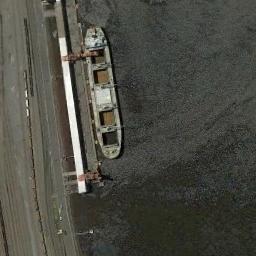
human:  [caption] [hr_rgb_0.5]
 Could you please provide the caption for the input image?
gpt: A white bulk carrier docked at the dock and is loading and unloading cargo .

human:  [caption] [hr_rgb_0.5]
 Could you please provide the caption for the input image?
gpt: There are several roads  on the dock next to the ship .

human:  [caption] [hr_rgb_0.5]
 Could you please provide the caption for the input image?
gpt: There is a ship in the green water on the shore .

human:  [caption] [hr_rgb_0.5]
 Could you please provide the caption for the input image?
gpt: The ship is docked next to some railways and trains .

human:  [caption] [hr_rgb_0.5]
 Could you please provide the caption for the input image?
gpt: The ship is at the harbor .